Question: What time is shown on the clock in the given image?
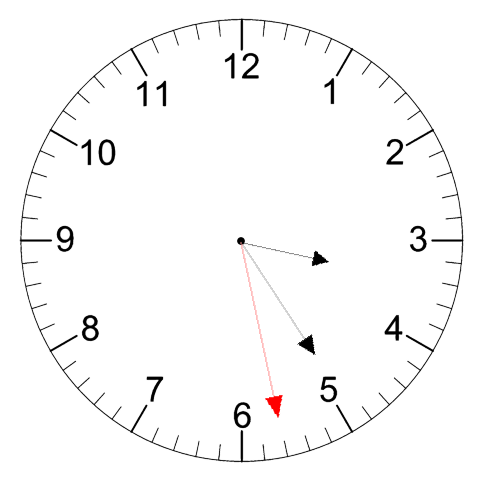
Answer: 03:24:28